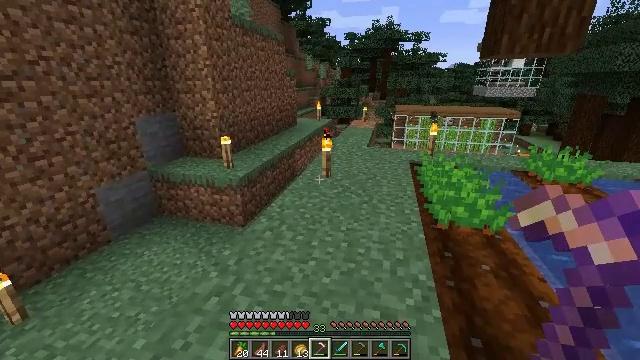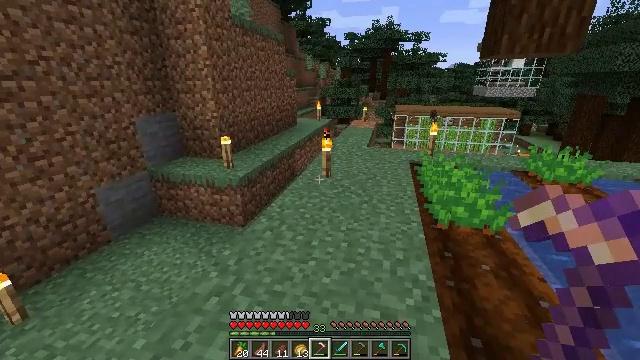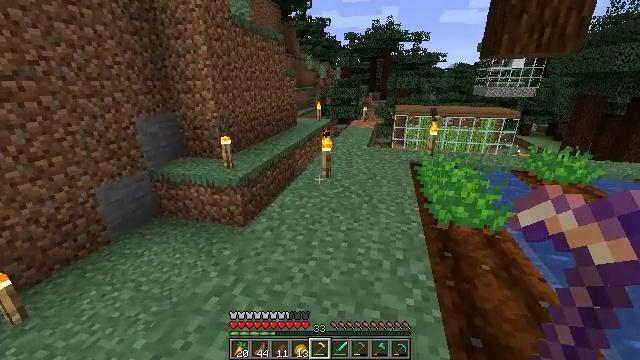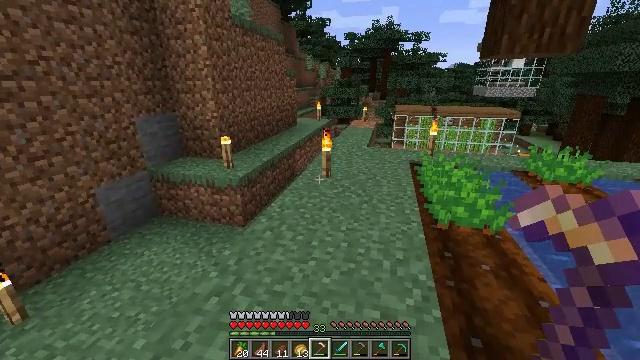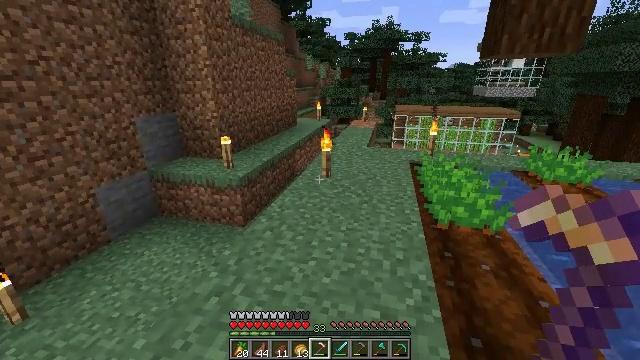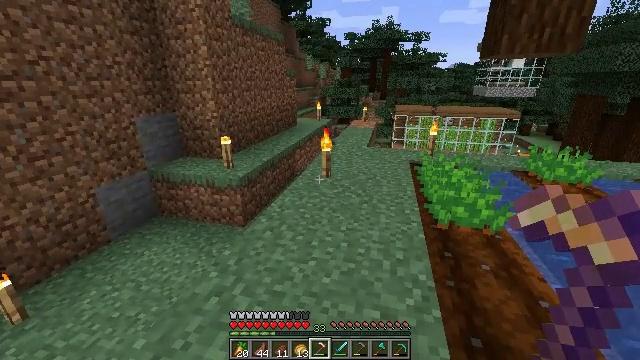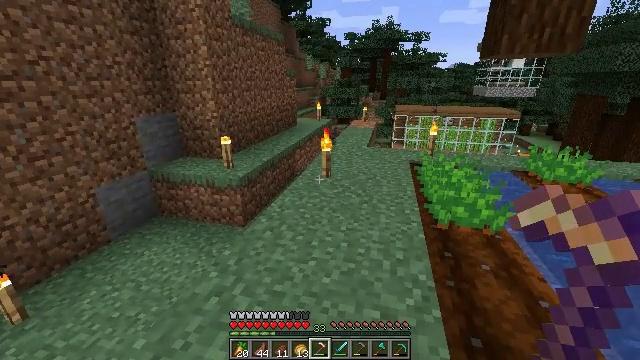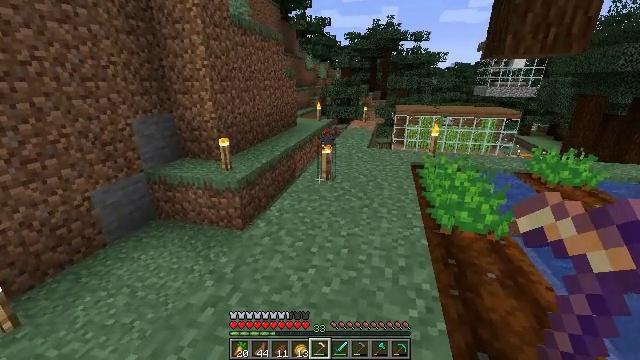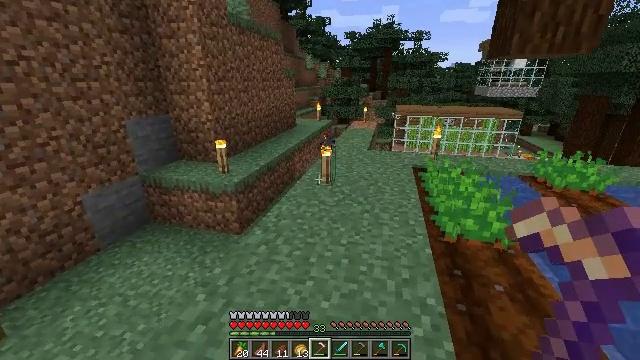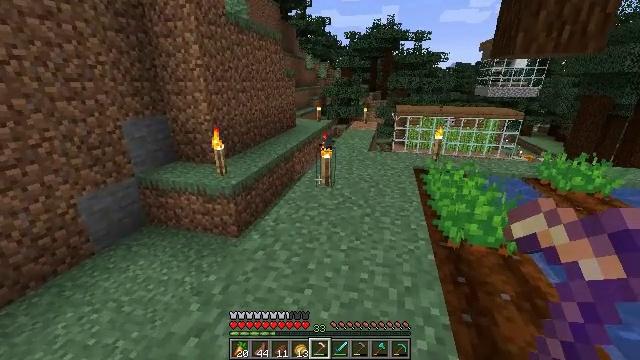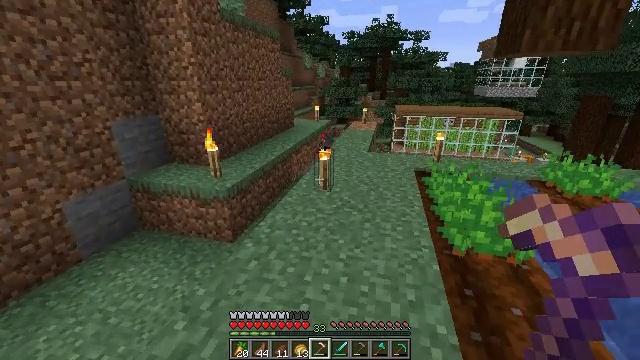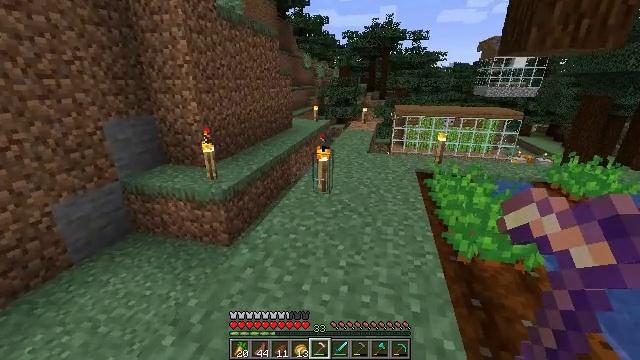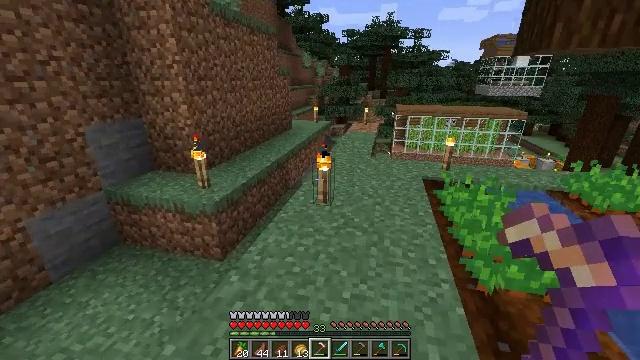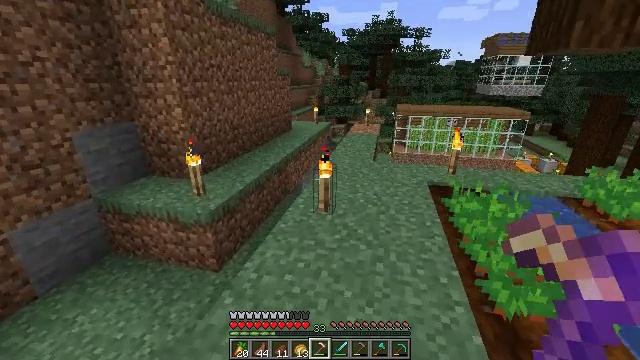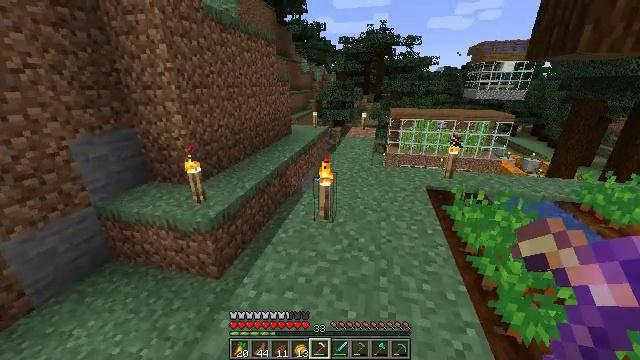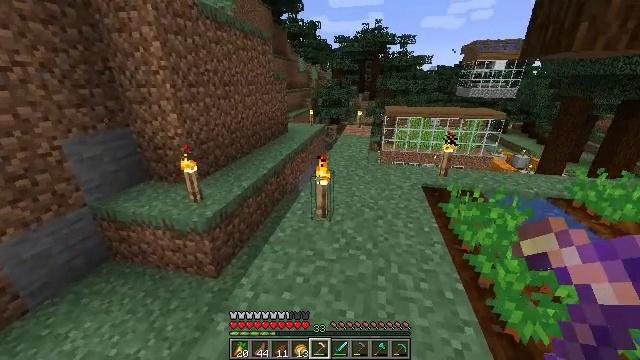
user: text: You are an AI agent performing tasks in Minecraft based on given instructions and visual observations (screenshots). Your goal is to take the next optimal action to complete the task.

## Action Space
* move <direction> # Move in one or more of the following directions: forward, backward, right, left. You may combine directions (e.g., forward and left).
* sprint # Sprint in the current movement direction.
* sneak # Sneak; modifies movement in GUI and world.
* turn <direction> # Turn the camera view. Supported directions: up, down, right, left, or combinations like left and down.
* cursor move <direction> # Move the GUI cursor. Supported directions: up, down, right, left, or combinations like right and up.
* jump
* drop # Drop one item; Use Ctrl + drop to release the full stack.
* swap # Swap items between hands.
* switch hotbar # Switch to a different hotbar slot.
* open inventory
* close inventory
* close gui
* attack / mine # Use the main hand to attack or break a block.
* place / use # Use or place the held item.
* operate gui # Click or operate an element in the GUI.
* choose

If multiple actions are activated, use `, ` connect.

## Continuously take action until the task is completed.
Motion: motion action
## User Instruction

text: Dig up carrots from the soil.
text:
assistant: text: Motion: no_op
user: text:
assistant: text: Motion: no_op
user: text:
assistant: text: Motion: no_op
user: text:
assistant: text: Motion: no_op
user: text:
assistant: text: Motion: no_op
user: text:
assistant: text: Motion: no_op
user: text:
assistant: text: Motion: move forward
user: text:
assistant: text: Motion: move forward
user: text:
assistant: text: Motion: move forward
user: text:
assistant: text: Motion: move forward
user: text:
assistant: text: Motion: move forward
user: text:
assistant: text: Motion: move forward
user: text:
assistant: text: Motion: move forward, sprint
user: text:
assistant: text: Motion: move forward, sprint
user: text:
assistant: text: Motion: move forward, sprint
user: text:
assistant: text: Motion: move forward, sprint, turn right and down
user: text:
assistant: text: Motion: move forward, sprint, turn down
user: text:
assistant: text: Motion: move forward, turn down
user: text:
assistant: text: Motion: move forward
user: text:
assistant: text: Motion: no_op
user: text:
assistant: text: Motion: no_op
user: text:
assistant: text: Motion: no_op
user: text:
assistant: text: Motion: no_op
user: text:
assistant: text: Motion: no_op
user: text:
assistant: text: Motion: no_op
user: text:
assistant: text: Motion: no_op
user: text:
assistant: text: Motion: no_op
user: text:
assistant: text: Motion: no_op
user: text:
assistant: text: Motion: no_op
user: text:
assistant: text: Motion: no_op